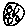
Label: moon